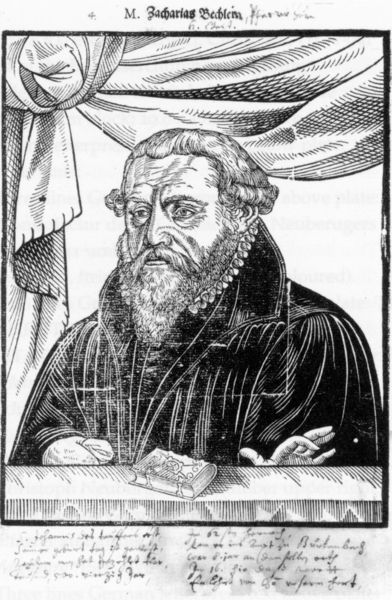
Titel: Bildnis des Zacharias Bechlein
Künstler: Hans d.Ä. Schultes
Institution: (Seriendruck)
Schlagwörter: hand, mann, weiß, sitzen, fenster, finger, frisur, geste, grau, haar, hintergrund, mund, nase, ohr, profil, schwarz, stirn, tisch, zeichnung, blick, tuch, alt, bart, augen, bibel, falten, knoten, kragen, rahmen, samt, stein, vollbart, bild, bildnis, halskrause, herr, hände, portrait, porträt, schauen, vorhang, brüstung, figur, geistlicher, haare, kutte, mantel, person, brustbild, kinn, lippen, locke, locken, renaissance, schulter, schultern, vornehm, perücke, holzschnitt, schrift, lehrer, mauer, grafik, graphik, linien, spalten, rand, balcony, church, curtain, curtains, hands, men, religious, white, window, black, collar, face, hair, lace, nose, old, robe, table, zeigefinger, ernst, inschrift, pupillen, draperie, rüschen, zeigen, tränensäcke, name, unterschrift, buch, druck, druckgraphik, schwarz-weiss, druckgrafik, hochdruck, schraffur, schraffuren, radierung, stich, titel, text, krause, älter, profile, halbprofil, man, eyes, sash, suit, gelehrter, drawing, kupferstich, coat, fabric, mouth, etching, illustration, sketch, beard, sten, books, curls, writing, haartracht, handschrift, beschreibung, gebildet, drape, lehre, cloak, gesimse, beischrift, ink, schrift text, monk, engraving, pencil, evangelisch, draw, fingers, book, kolumbus, script, reformator, gelockt, wölfin, forehead, imschrift, grave, library, scholar, mustache, moustache, point, schwarzer umhang, wig, manuscript, written, wrinkle, author, reader, blck, gelehreter, index finger, caption, index, bead, regal, zacharias, bechlein, preacher, writings, zacharias bechlein, robecsholar, mideavel, pontificate, curtaing, bablein